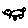
Label: cat